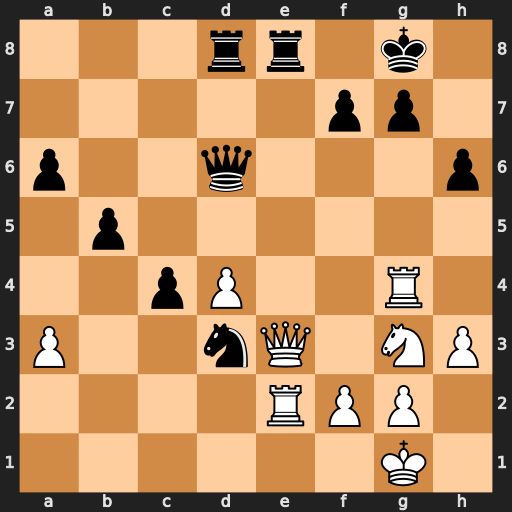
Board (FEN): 3rr1k1/5pp1/p2q3p/1p6/2pP2R1/P2nQ1NP/4RPP1/6K1
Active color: w
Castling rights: -
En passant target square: -
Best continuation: Qxe8+ Rxe8 Rxe8+